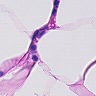
Metastatic tissue present: no